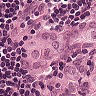
Metastatic tissue present: yes